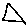
Label: triangle